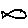
Label: fish